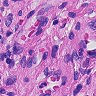
Metastatic tissue present: no